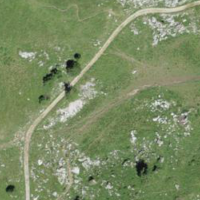
EUNIS habitat code: 23
Species observed at this site:
Geum rivale